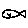
Label: fish